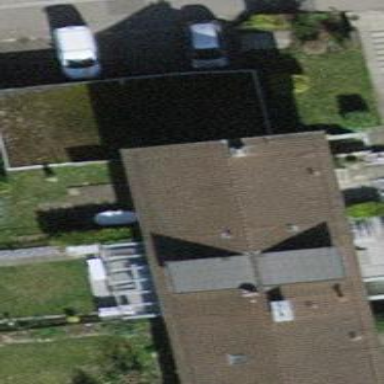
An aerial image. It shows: Building with tile roof.